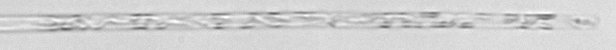
Label: Dactyliosolen_fragilissimus